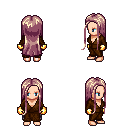
a pixel art fantasy rpg character, female body template, human, light skin, brown robe, metal pants, white blonde extra-long hairstyle, gold gloves, four views (front, back, left, right), 2x2 character sprite sheet, small pixel art, hard edges, no anti-aliasing